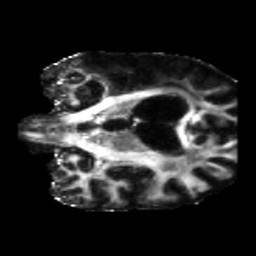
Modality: FA
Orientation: coronal
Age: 67
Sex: male
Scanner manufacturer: siemens
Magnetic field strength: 3 T
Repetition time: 5.25 s
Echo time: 0.08 s